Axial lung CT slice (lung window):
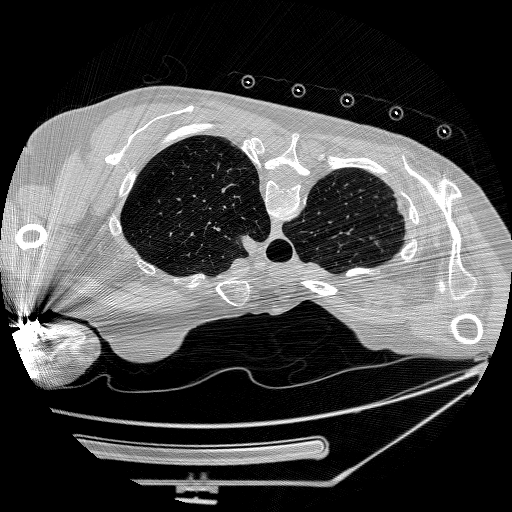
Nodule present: no